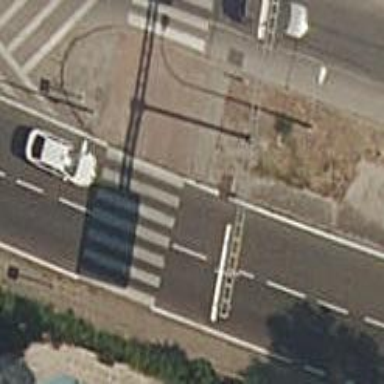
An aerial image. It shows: Uncontrolled road crossing.